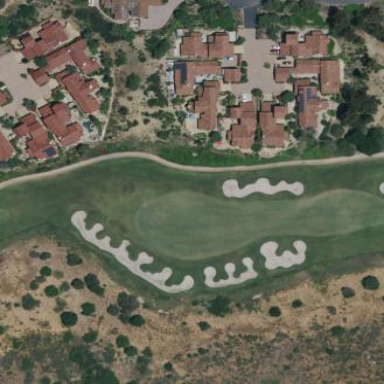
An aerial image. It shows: Area with grass used as rough in golf course.